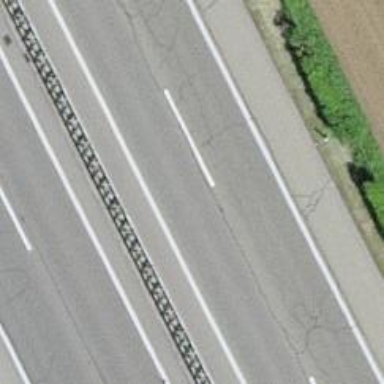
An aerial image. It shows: Asphalt motorway.